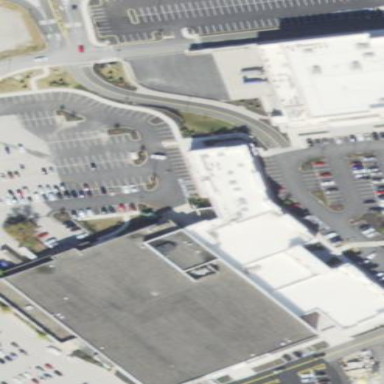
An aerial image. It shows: Retail building that houses department store.